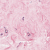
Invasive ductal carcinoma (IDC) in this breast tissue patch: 0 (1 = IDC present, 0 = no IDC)